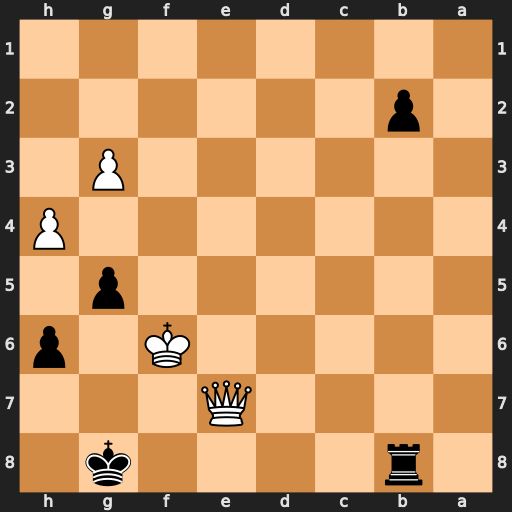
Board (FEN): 1r4k1/4Q3/5K1p/6p1/7P/6P1/1p6/8
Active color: b
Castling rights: -
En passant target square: -
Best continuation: Rf8+ Kg6 b1=Q+ Kxh6 Qb6+